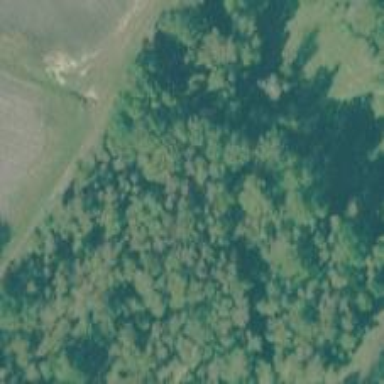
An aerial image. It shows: Mixed woodland with variety of leaf types and cycles.